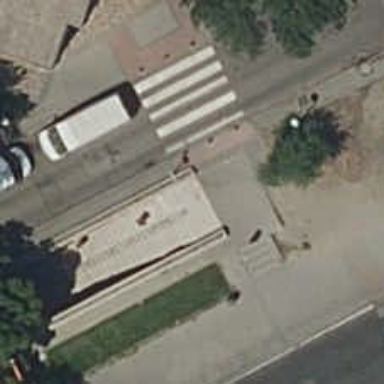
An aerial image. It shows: Set of steps made of paving stones.